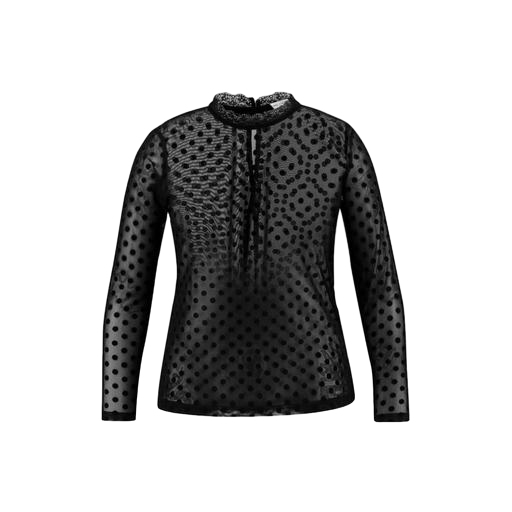
black polka-dot lace shirt, black polka-dot fil coupé blouse, sheer polka-dot blouse, white background